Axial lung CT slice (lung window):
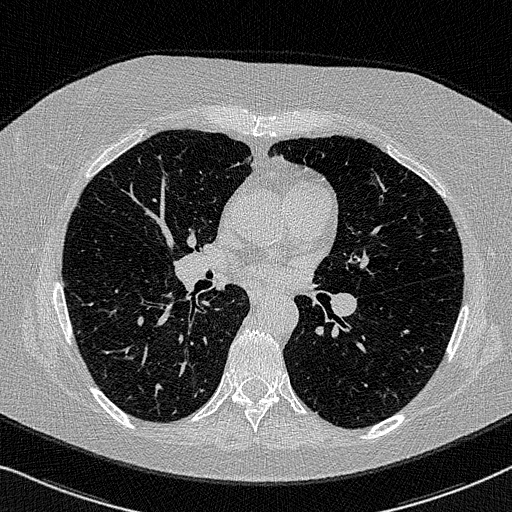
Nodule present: no